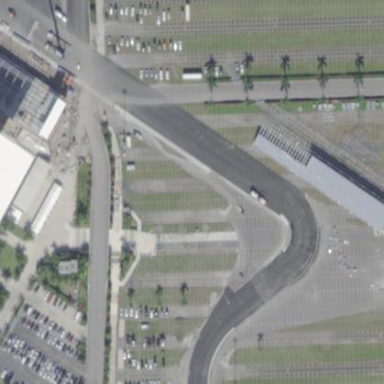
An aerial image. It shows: Motor sport raceway.